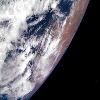
Label: cloud